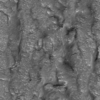
Label: not_dusty